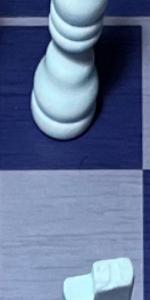
Label: Empty